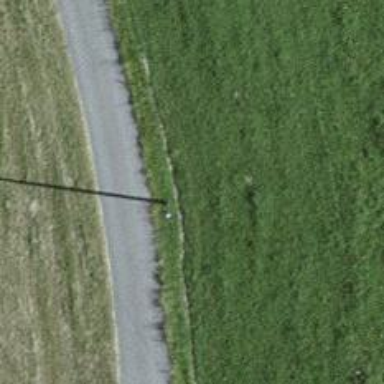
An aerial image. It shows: Minor power line.